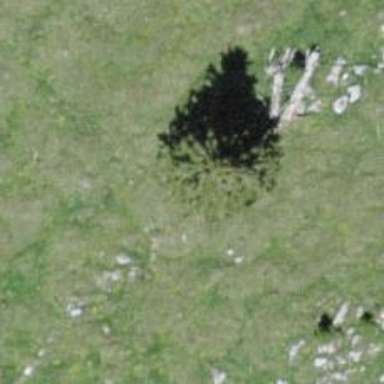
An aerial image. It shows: Needle-leaved tree in nature.